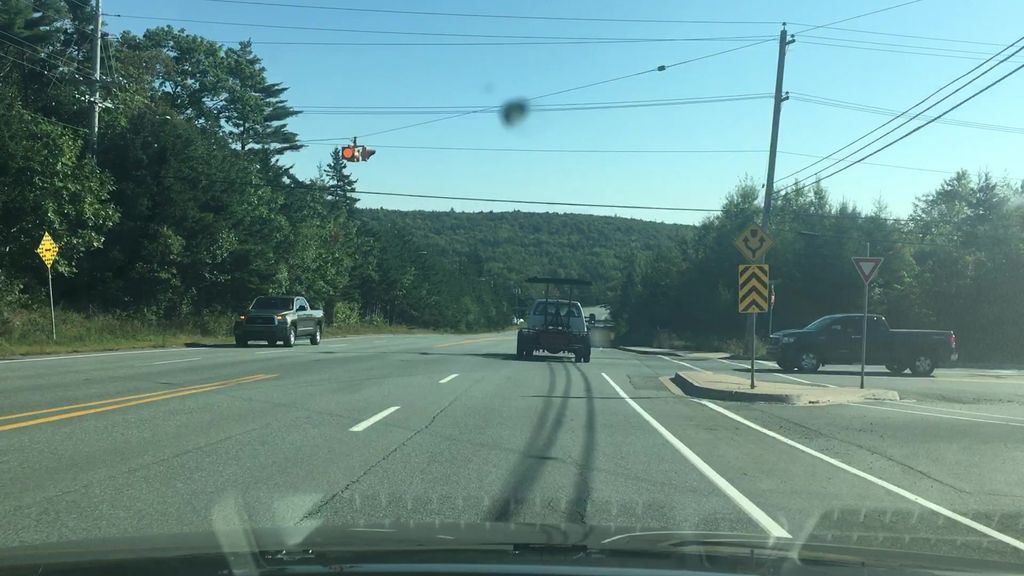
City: halifax